Question: I have been trying to inherit and assign a value to my enum variable but it shows me following error everytime.
Following is sample source code (actual code I cannot post here)
> Cannot override with a stored property 'animalType'
'''
class Animals : Livingrhings {
var canFly = false
enum AnimalsType {
case underwater
case soil
case none
}
}
class Wild : Animals {
var animalType : AnimalsType = .none
}
class Crocodile : Wild {
override var animalType: Animals.AnimalsType = .underwater // Error line
}
'''
Here is ref. snapshot of my playground code.

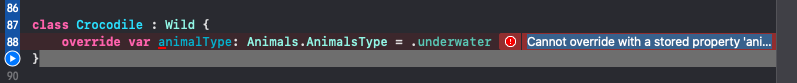
Answer: It looks like the value depends on the class, i.e., you don't need to change its value during the lifetime of an instance. If this is the case, you can change it to a computed property:
'''
var animalType: AnimalsType { return .none }
'''
And
'''
override var animalType: AnimalsType { return .underwater }
'''
Another possibility is to define the stored property once and assign the initial value in 'init' for each class.